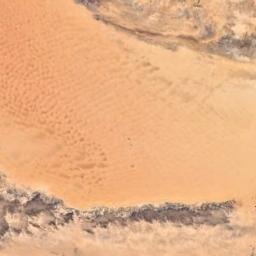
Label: desert